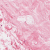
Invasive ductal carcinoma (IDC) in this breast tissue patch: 0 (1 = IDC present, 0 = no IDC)